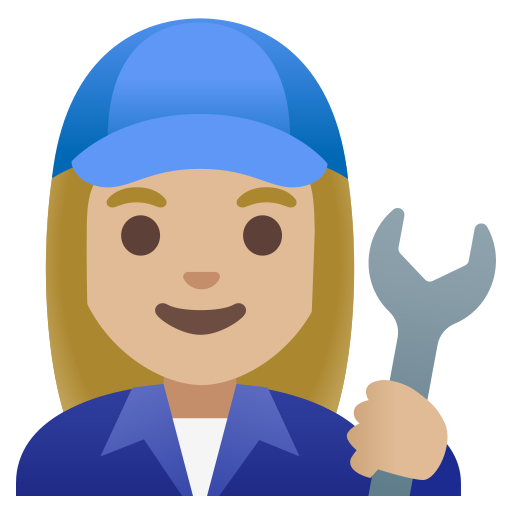
Emoji: 👩🏼‍🔧